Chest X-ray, PA view. Patient: 63 years old, sex F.
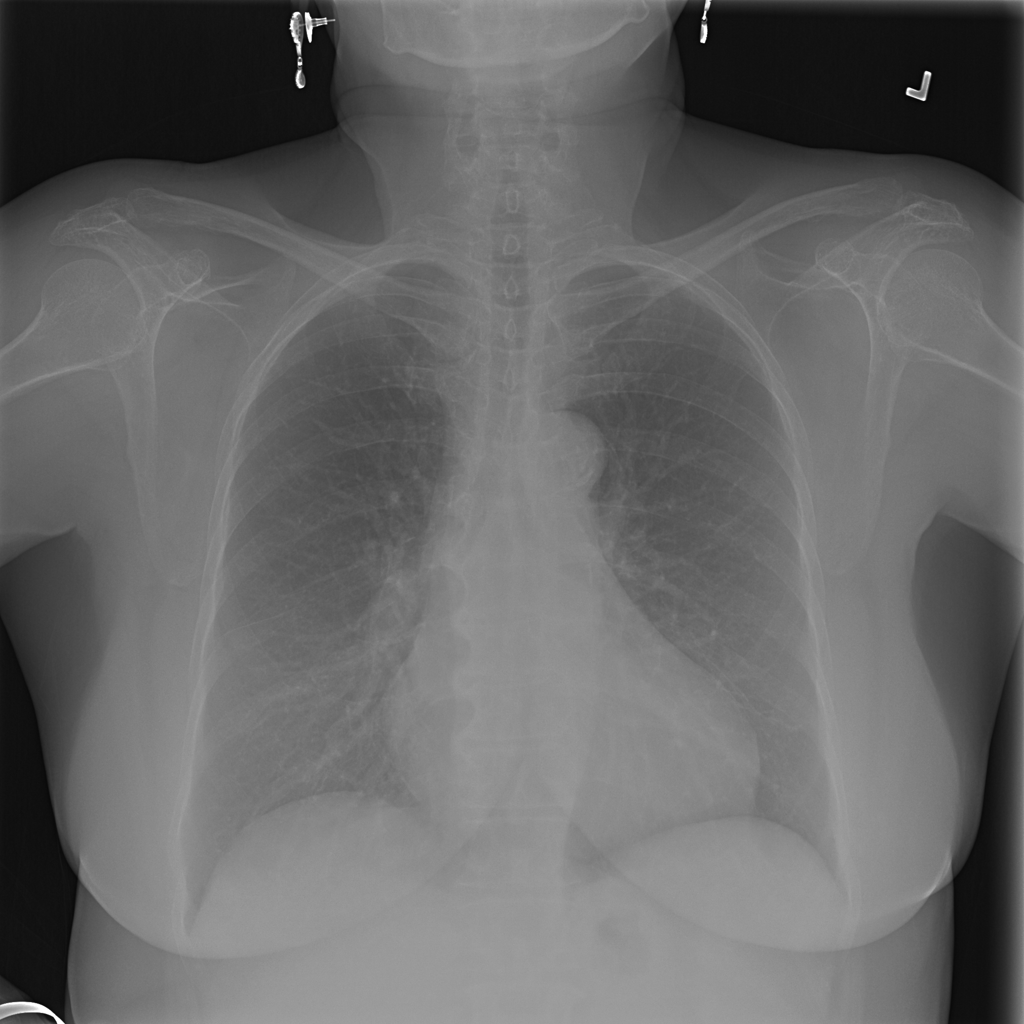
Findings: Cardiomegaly